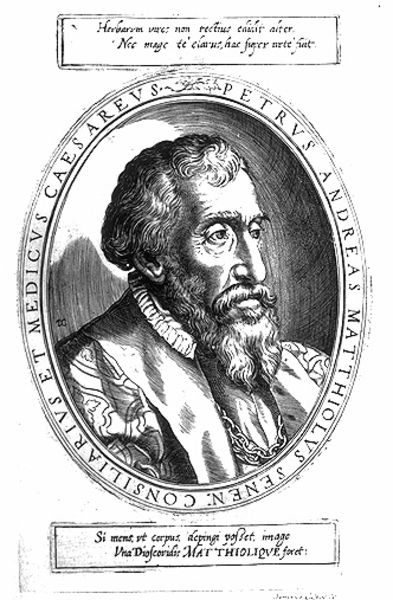
Titel: Bildnis des Pietro Andrea Matthioli
Künstler: Dominicus Custos
Institution: (Seriendruck)
Schlagwörter: dunkel, kopf, mann, schatten, weiß, frisur, grau, haar, hell, hintergrund, licht, mund, nase, ohr, profil, schwarz, stirn, zeichnung, blick, muster, ornament, alt, bart, hemd, jacke, augen, barock, falten, gesicht, kleidung, kragen, rahmen, vollbart, ärmel, bildnis, halskrause, herr, portrait, porträt, gewand, haare, mantel, reich, adel, person, brustbild, locken, ohren, schulter, oval, schrift, ansicht, kette, grafik, graphik, rand, kaiser, tafel, inschrift, brauen, wange, name, medaillon, druck, druckgraphik, schnitt, druckgrafik, schraffur, radierung, stich, portait, schwarzweiß, text, arzt, krause, brokat, masnn, halbglatze, buchseite, kasten, halbprofil, hellgrau, adelig, kupferstich, kräuter, petrus, texte, latein, mediziner, lateinisch, cäsar, umschrift, medaillion, graik, seriendruck, herbarium, andreas, ruck, medicus, grauwert, loken, konsul, bert, katten, vllbart, r, barttraeger, schwrz weiss, krafen, medikus, caesareus, mathiolus